Interaction volume radius: 10 \u00c5
Interaction volume height: 10 \u00c5
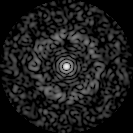
Disorder parameter: 0.8252